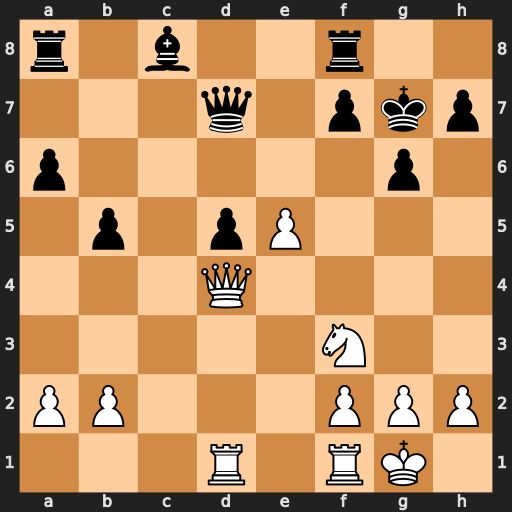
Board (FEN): r1b2r2/3q1pkp/p5p1/1p1pP3/3Q4/5N2/PP3PPP/3R1RK1
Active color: w
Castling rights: -
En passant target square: -
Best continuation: e6+ Kg8 exd7